Here is the raw acceleration-versus-time signal recorded on a bearing housing. Based on the visible evidence, which condition applies: normal, inner_race, outer_race, ball?
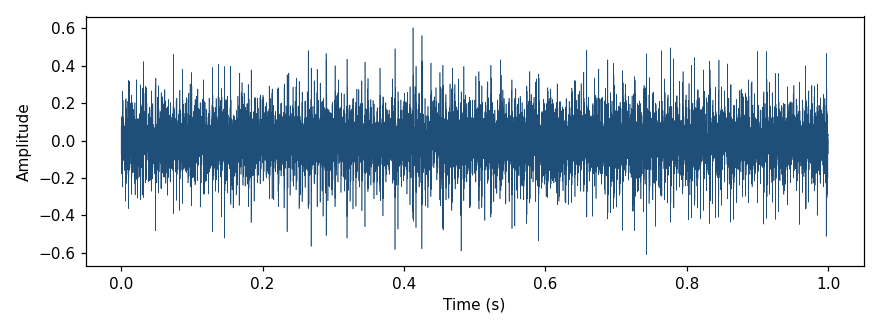
Answer: outer_race